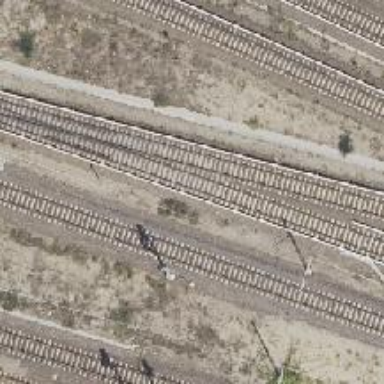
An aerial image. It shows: Railway signal.